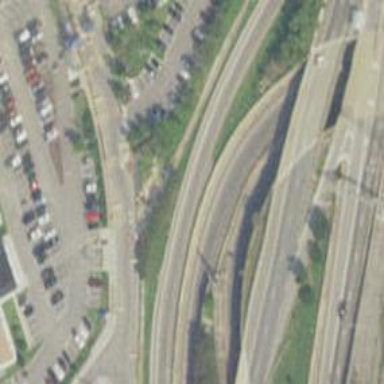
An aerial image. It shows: Asphalt motorway link.